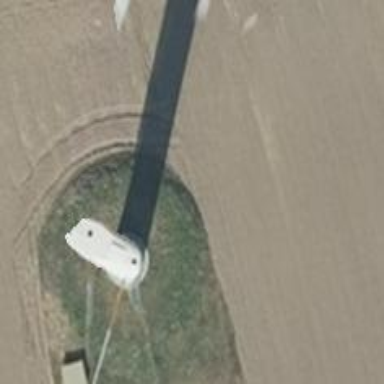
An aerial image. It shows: Wind generator is in the picture.